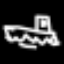
Label: line